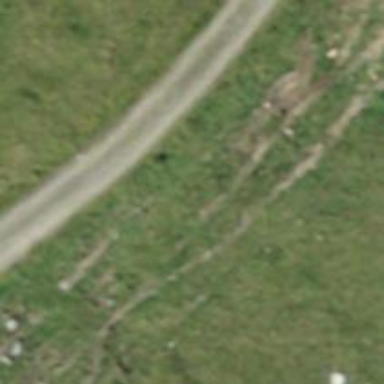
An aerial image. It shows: Gravel track with track type of grade3.